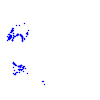
Particle: kaon